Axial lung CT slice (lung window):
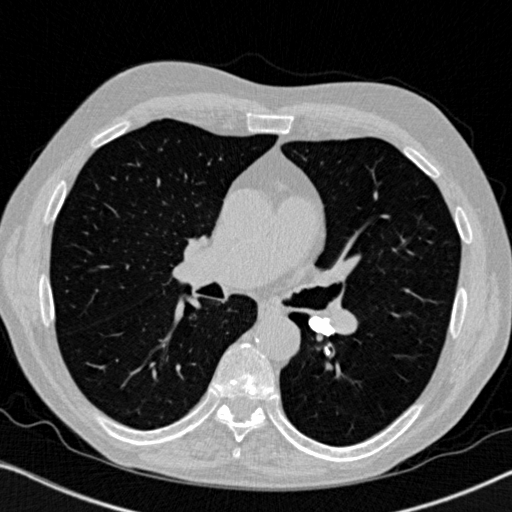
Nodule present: no